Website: ulta-beauty
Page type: address-validator
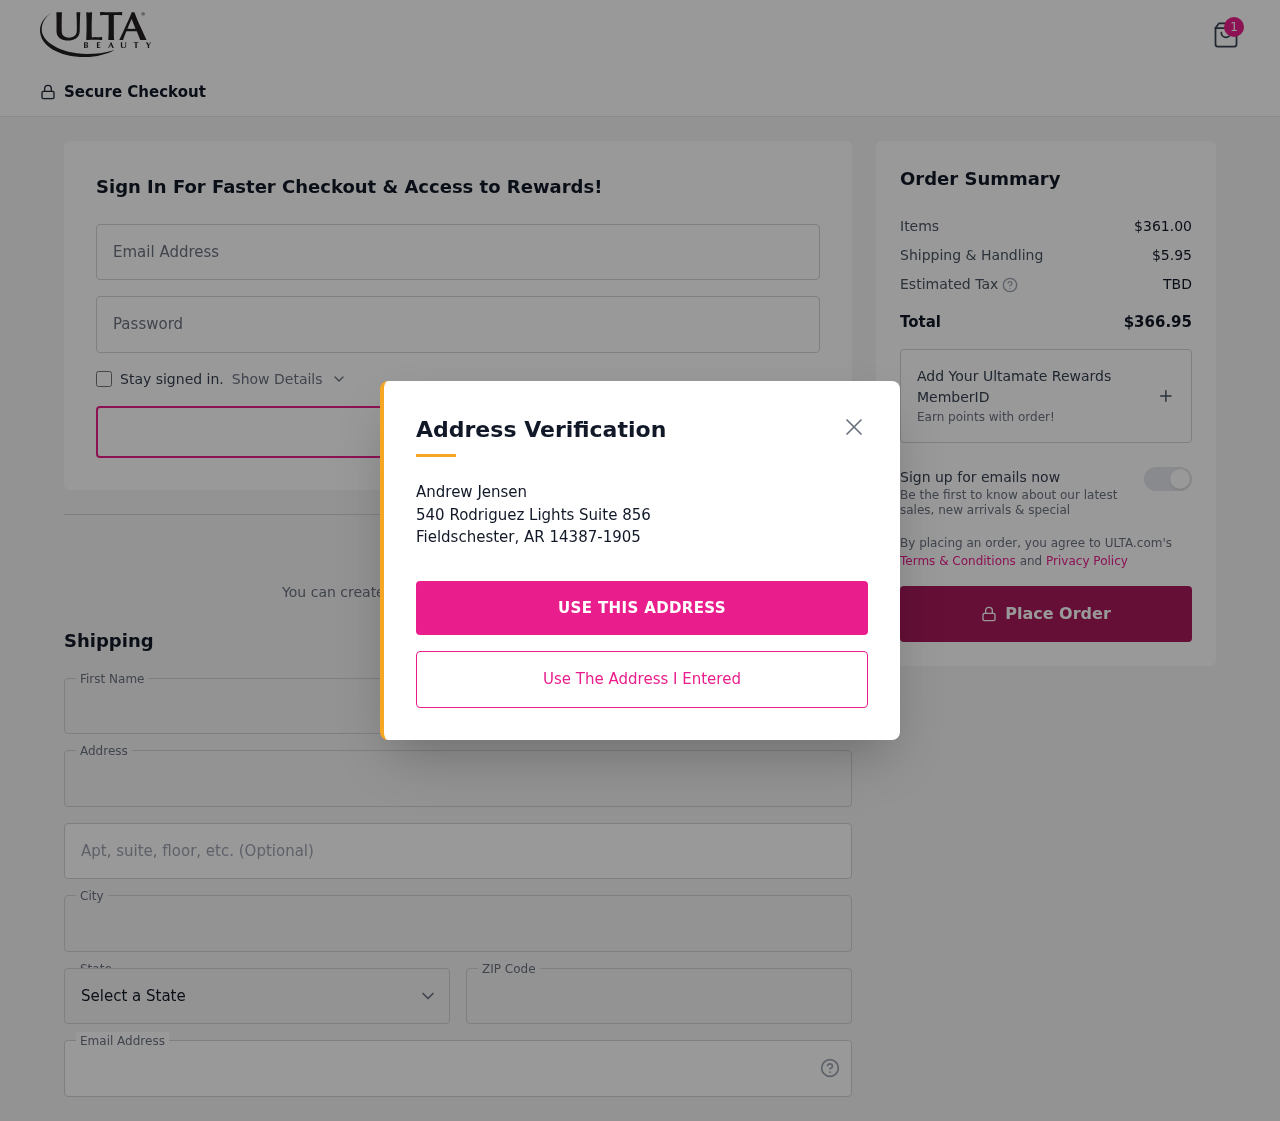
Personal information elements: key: PII_CITY
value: Fieldschester
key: PII_EMAIL
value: andrew_jensen@hotmail.com
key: PII_FIRSTNAME
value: Andrew
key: PII_LASTNAME
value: Jensen
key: PII_POSTCODE
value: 14387
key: PII_STATE_ABBR
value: AR
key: PII_STREET
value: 540 Rodriguez Lights Suite 856
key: PII_STREET2
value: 540 Rodriguez Lights Suite 856
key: PII_STREET2
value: Apt. 823
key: PII_FULLNAME2
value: Andrew Jensen
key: PII_CITY2
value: Fieldschester
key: PII_STATE_ABBR2
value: AR
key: PII_POSTCODE_FULL
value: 14387
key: PII_POSTCODE_EXT
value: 1905
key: PII_POSTCODE_NUMERIC
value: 14387
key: PII_POSTCODE_EXT_NUMERIC
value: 1905
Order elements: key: ORDER_NUM_ITEMS
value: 1
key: ORDER_SUBTOTAL
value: $361.00
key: ORDER_SHIPPING_COST
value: $5.95
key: ORDER_TOTAL
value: $366.95